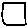
Label: square